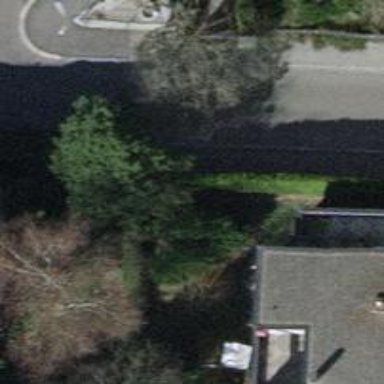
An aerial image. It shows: Bollard barrier.